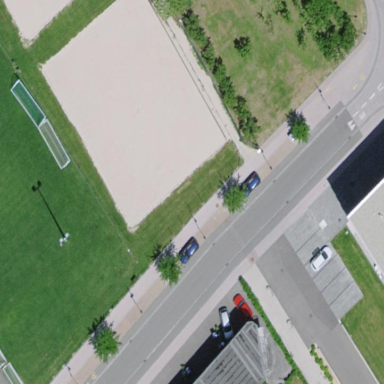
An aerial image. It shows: Sandy pitch designated for beach volleyball.